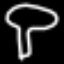
Label: mushroom